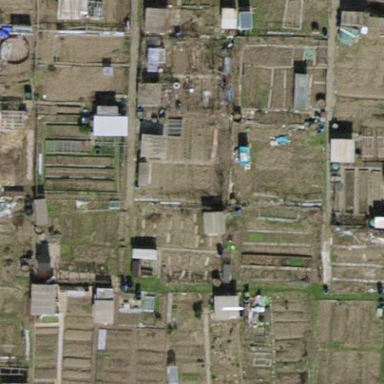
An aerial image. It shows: Area designated for allotments.